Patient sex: M
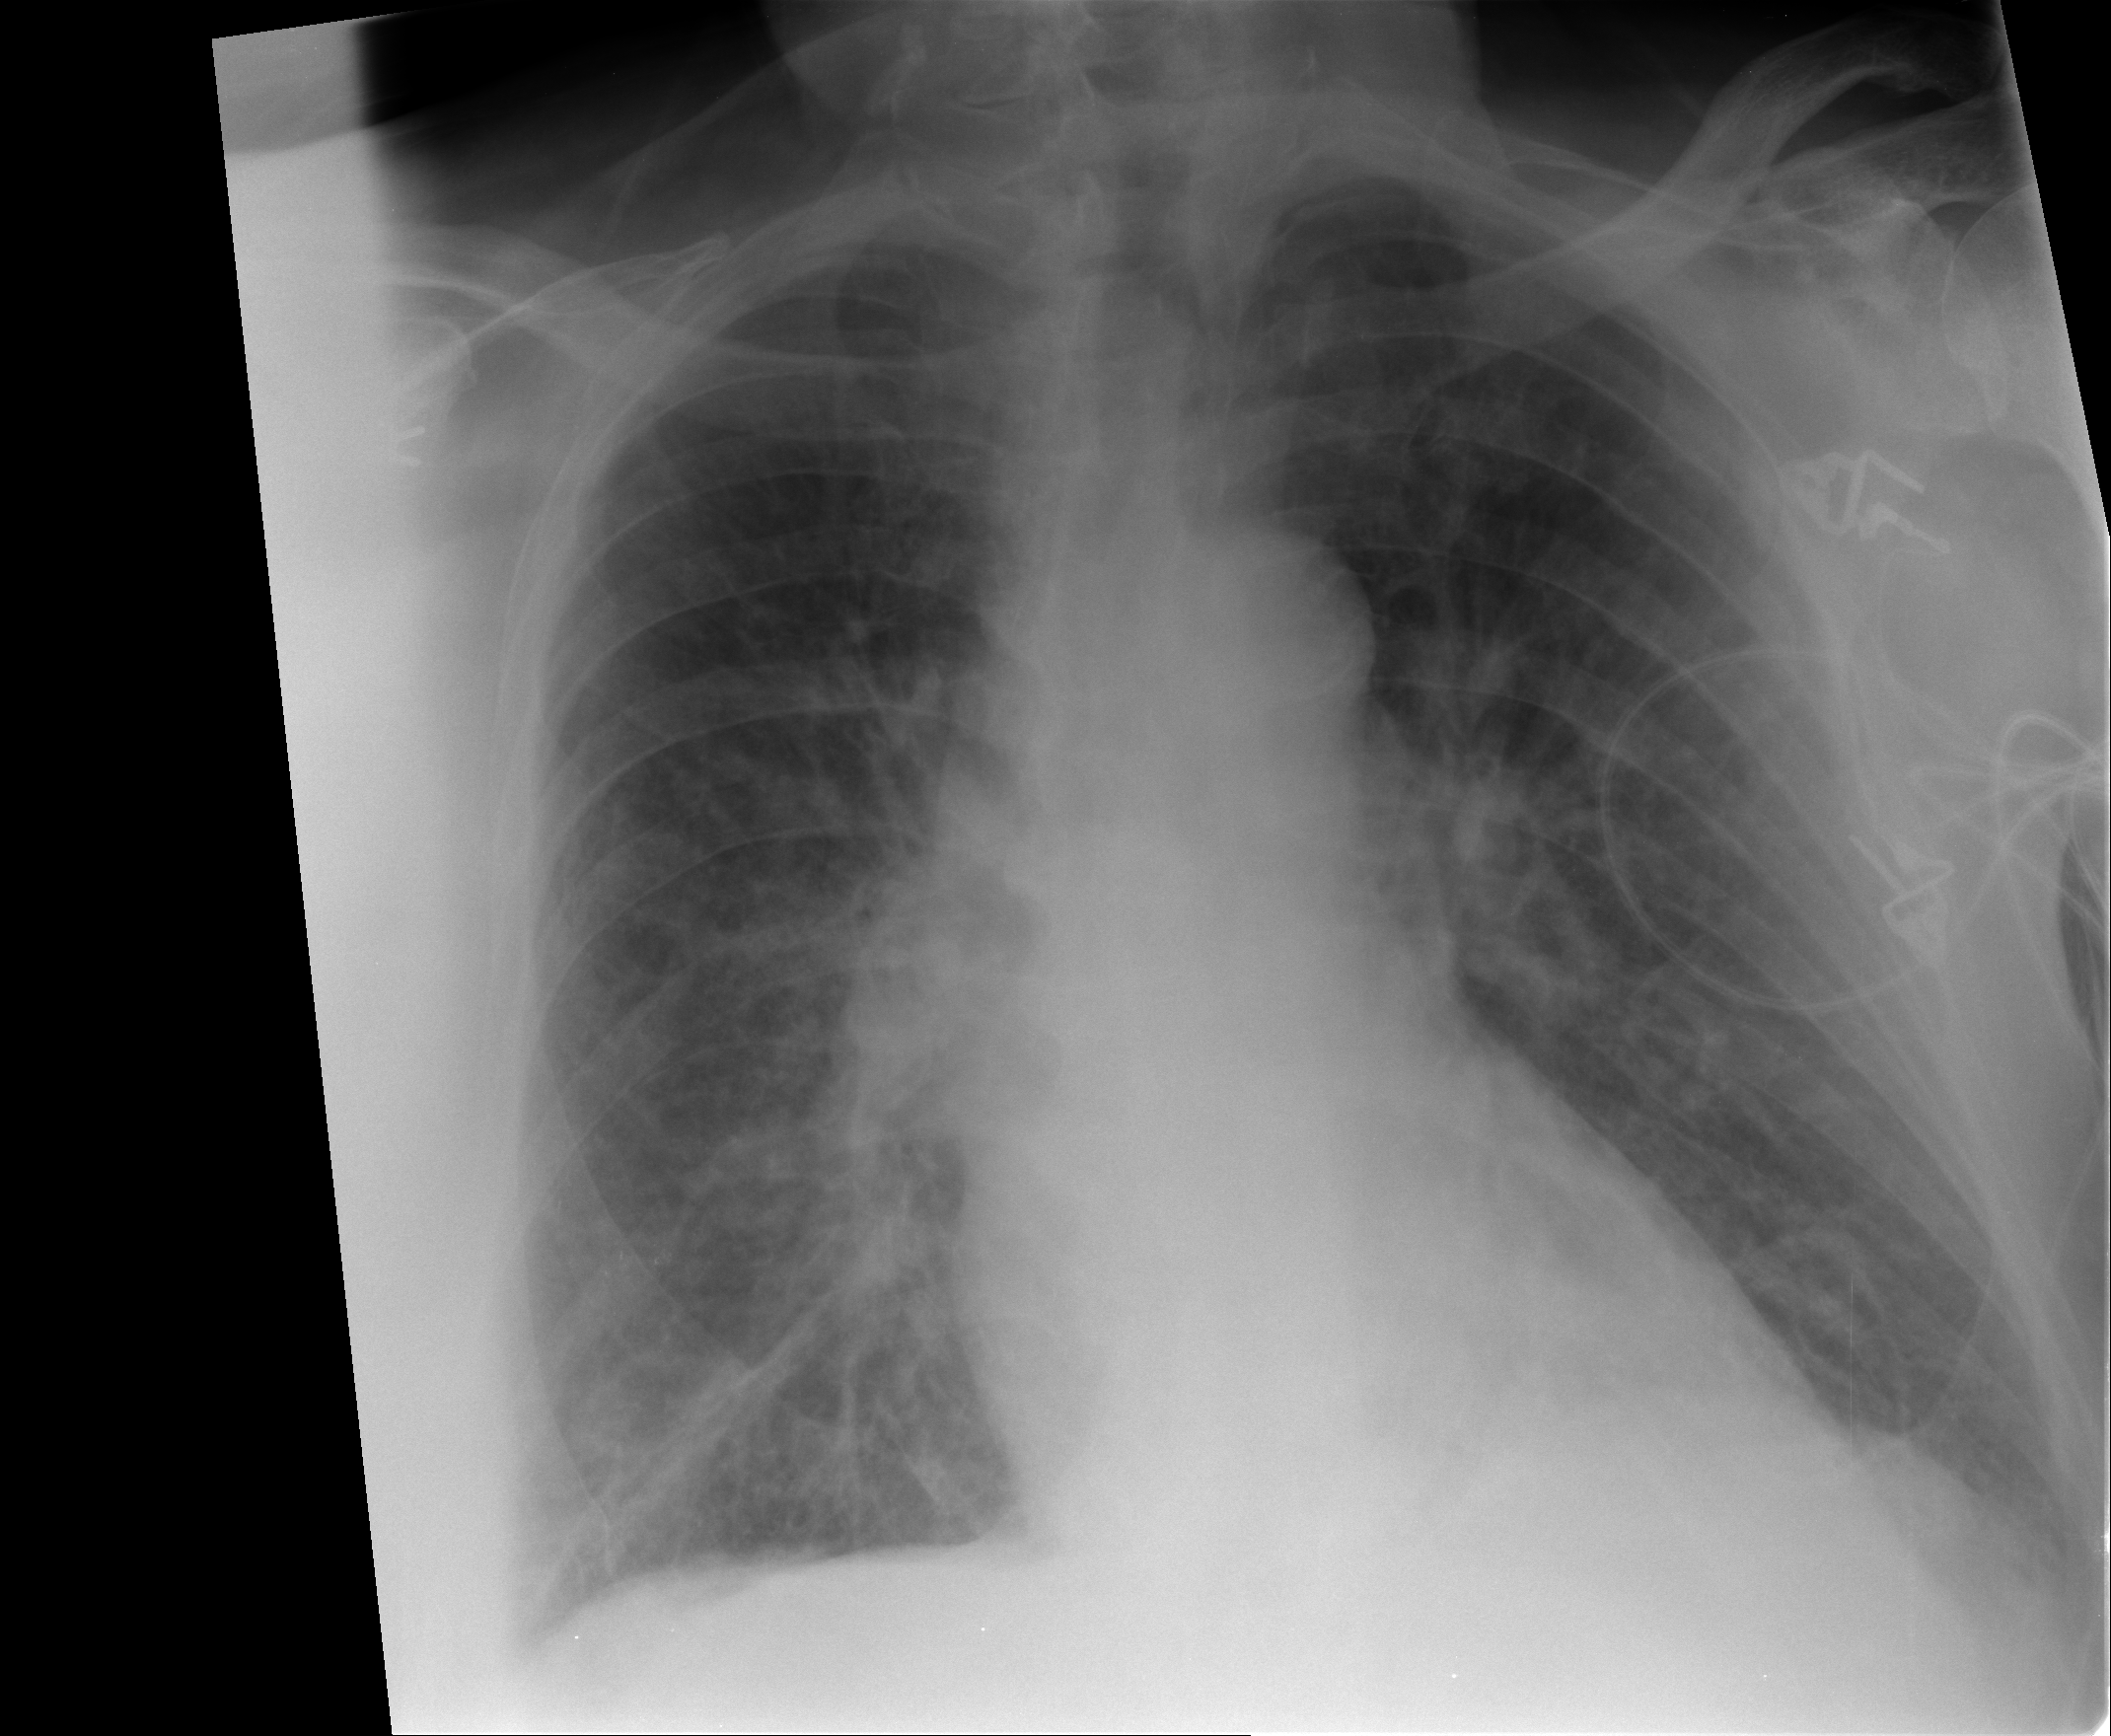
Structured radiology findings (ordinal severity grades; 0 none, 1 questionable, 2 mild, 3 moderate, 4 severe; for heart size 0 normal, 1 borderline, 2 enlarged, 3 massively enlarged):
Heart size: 0
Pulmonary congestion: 3
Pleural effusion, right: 0
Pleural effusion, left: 2
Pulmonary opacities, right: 0
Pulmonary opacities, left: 0
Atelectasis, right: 2
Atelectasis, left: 0